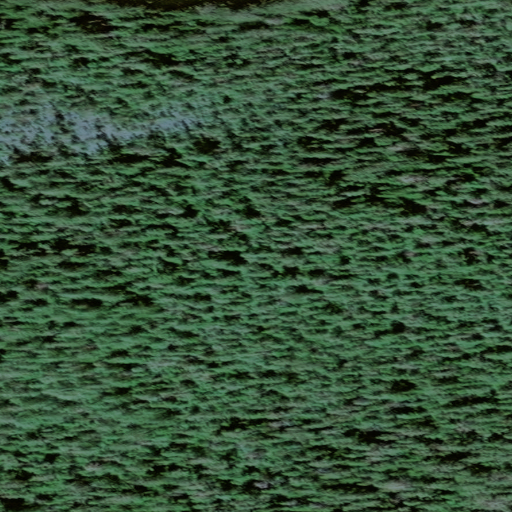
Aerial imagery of island in Alaska named Fair Island containing only unknown